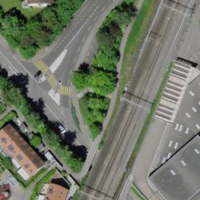
EUNIS habitat code: 57
Species observed at this site:
Vicia sepium
Cantharis rustica
Symphoricarpos albus